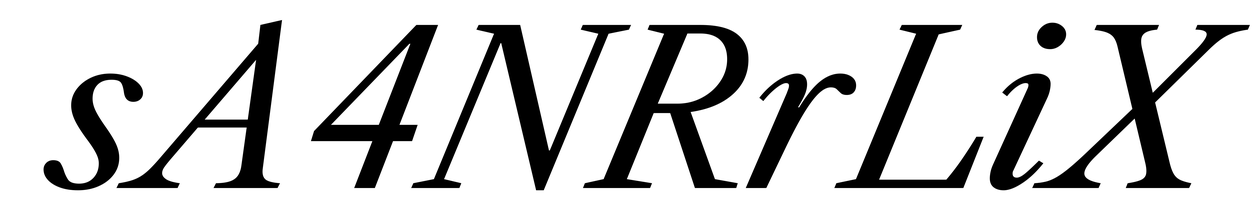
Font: LibreCaslonText-Italic_Italic